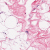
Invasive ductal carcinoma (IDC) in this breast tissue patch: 0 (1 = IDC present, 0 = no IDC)